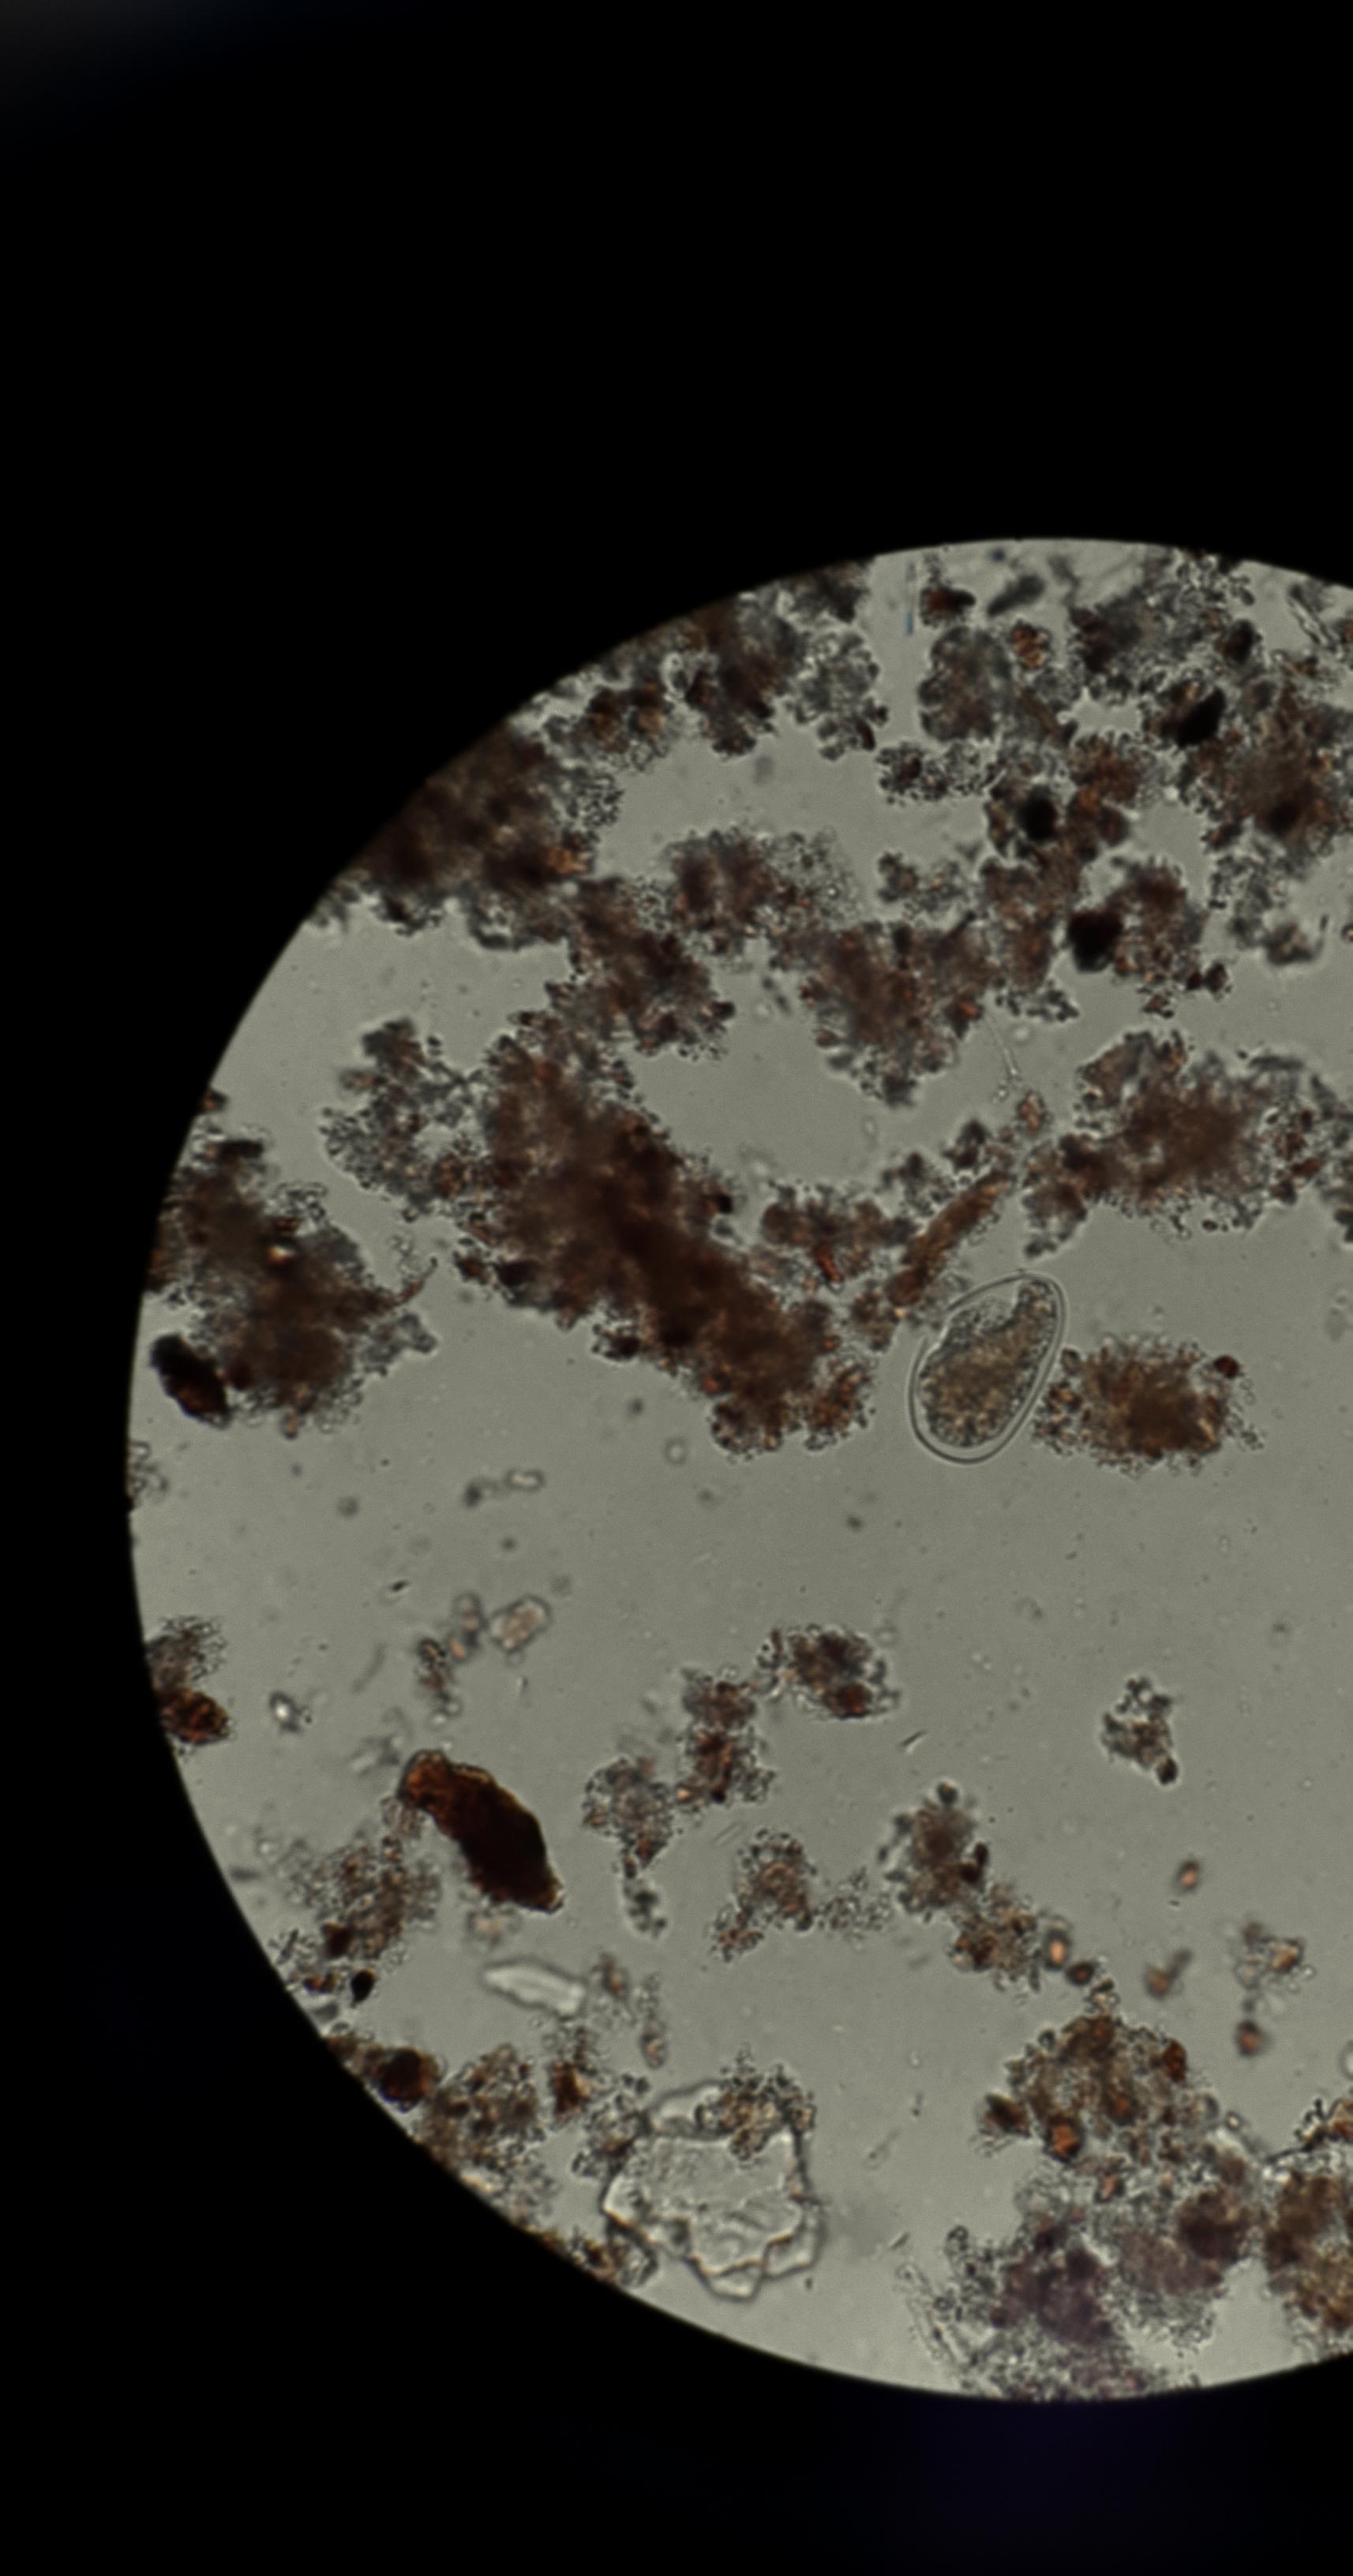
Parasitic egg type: Hookworm egg